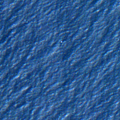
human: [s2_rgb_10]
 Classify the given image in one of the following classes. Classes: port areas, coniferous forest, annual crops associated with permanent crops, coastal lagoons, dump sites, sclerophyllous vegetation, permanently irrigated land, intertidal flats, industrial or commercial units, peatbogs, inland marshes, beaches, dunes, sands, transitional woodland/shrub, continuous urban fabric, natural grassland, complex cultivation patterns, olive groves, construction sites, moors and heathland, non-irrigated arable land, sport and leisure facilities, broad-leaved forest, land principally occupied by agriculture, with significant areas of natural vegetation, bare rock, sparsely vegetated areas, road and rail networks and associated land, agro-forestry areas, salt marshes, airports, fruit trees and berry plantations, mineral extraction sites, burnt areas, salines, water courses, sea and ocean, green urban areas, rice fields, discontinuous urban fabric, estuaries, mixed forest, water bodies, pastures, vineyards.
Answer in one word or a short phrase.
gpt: sea and ocean